Question: error occurred(missing element) in both ways :
'''
ele3=d.find_element_by_css_selector("input[name='tel'][type='data-v-094823ec']")
ele3=browser.find_element_by_xpath("//input[@placeholder='Please enter your phone number']")
'''
webpage element:

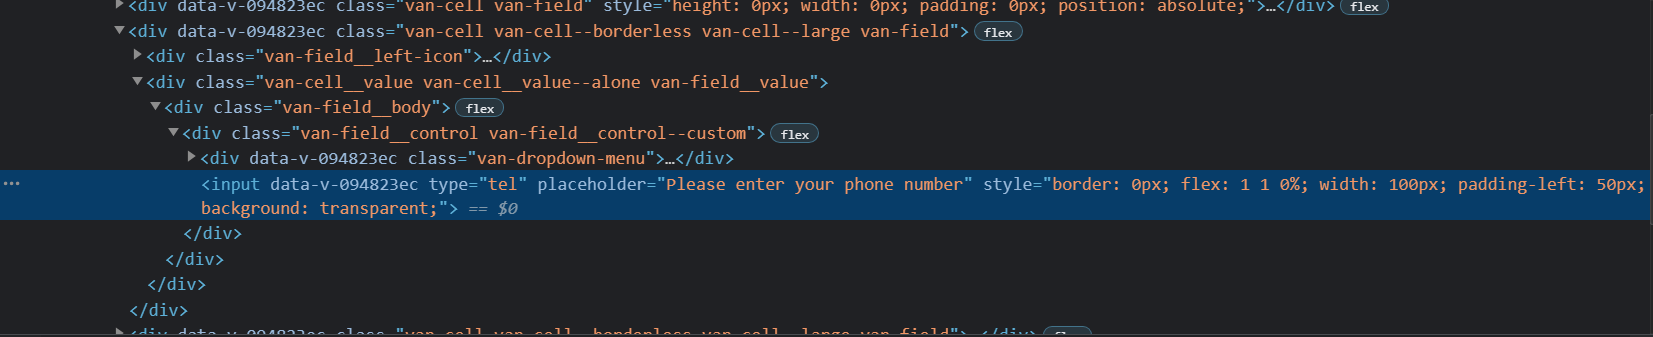
Answer: For the CSS selector,
'input[name='tel'][type='data-v-094823ec']'
should be
'input[type='tel'][data-v-094823ec]'